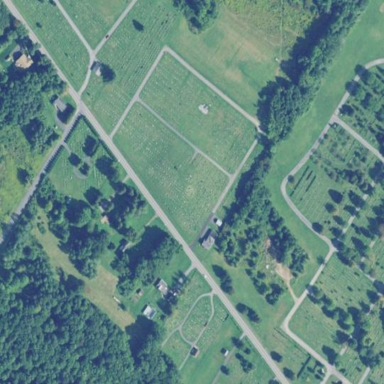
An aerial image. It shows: Cemetery.